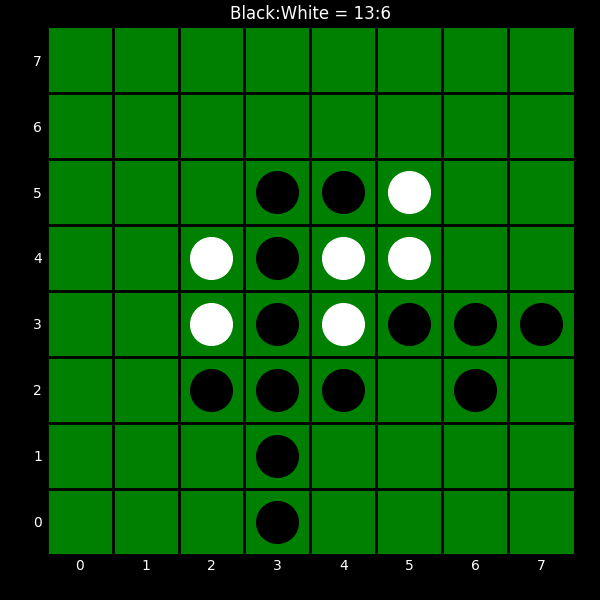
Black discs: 13
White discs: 6